Question: I have a form with a field for entering text and when clicking on the button I have to send a request with the value from the input
How can i do this?

'''
<div class=" select__body" v-if="addedForm === 3">
<div class="select-item" v-on:click="PostReqests()">Value 1</div>
<div class="select-item" v-on:click="closeForm()">Value 2</div>
<div class="select-item" v-on:click="closeForm()">Value 3</div>
<div class="select-item" v-on:click="closeForm()">Value 4</div>
<div class="select-item" v-on:click="closeForm()">Value 5</div>
<div class="select-item-nh">
<div class="added-form">
<input type="text" name="name" class="form-control select-item-add">
<button class="form-control" v-on:click="closeForm()">Add to</button>
</div>
</div>
</div>
'''
'''
export default {
name: 'Index',
data() {
return {
post: [],
data: [],
}
},
methods: {
async PostReqests() {
const request = await fetch("https://localhost:8000/addobject", {
method: "POST",
})
console.log(request)
}
}
}
'''
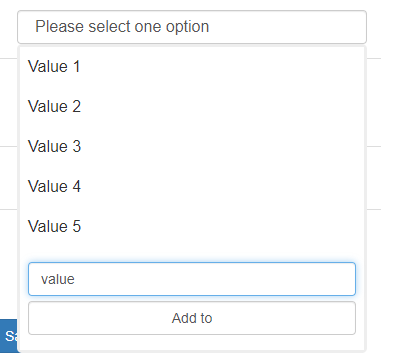
Answer: You have not used stored the value of input, you have to use v-model for that. For more info read <URL>.
You can try the below code
'''
<select v-model="selected">
<option disabled value="">Please select one</option>
<option>Value 1</option>
<option>Value 2</option>
<option>Value 3</option>
</select>
<input v-model="name" placeholder="edit me">
export default {
name: 'Index',
data() {
return {
post: [],
data: [],
name:'',
selected:''
}
},
methods: {
async PostReqests() {
const request = await fetch("https://localhost:8000/addobject", {
method: "POST",
name: this.name, // sending the name input
selected: this.selected // sending the option which was selected from dropdown
})
console.log(request)
}
}
}
'''